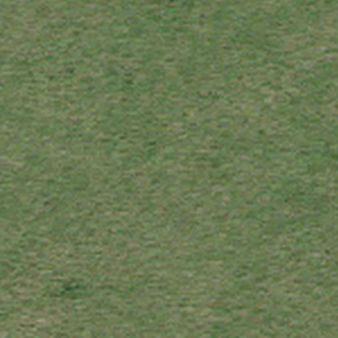
Label: other